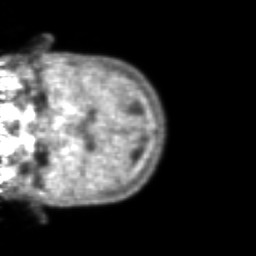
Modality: PET
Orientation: coronal
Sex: female
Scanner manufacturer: ge